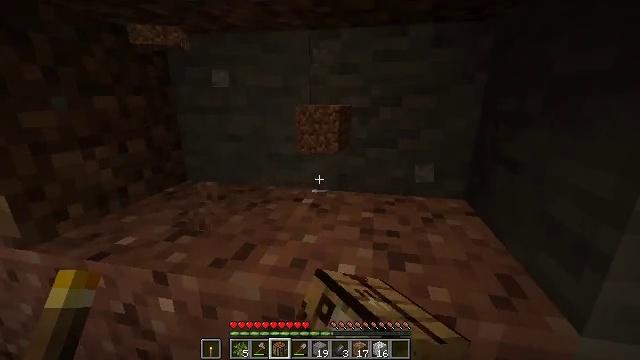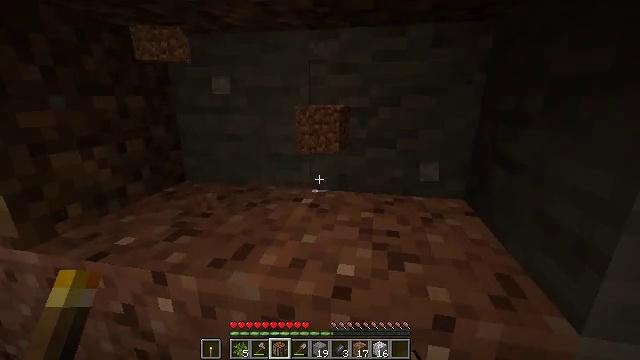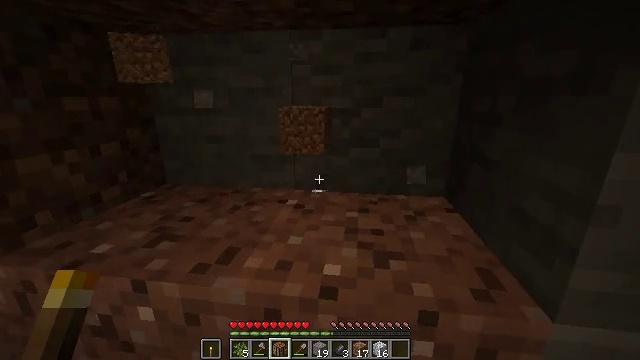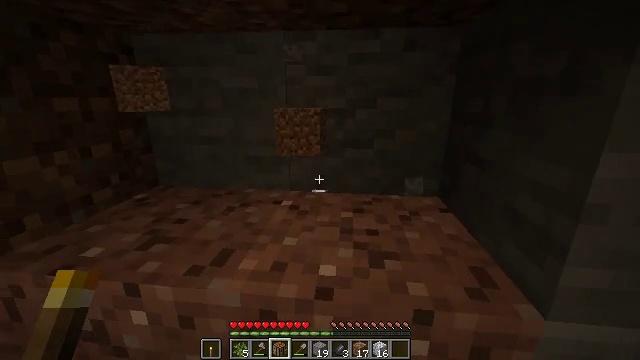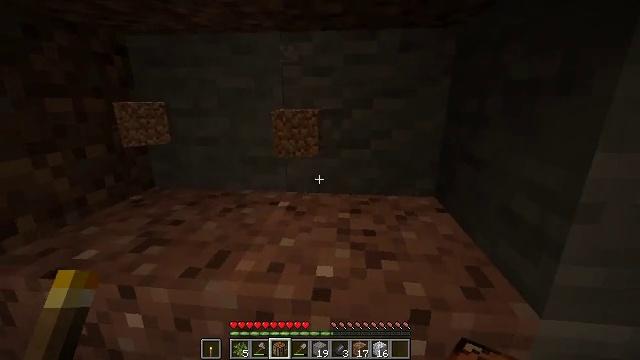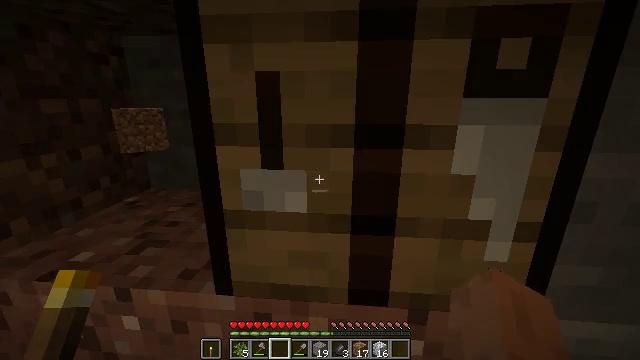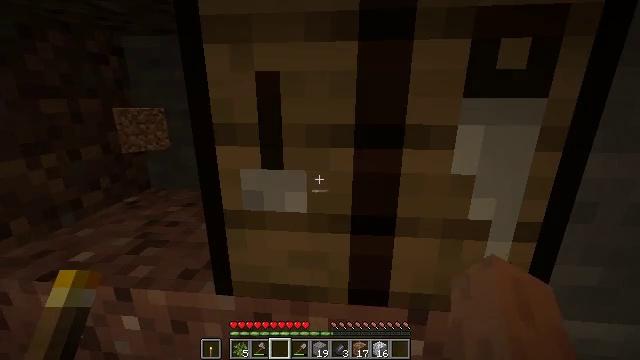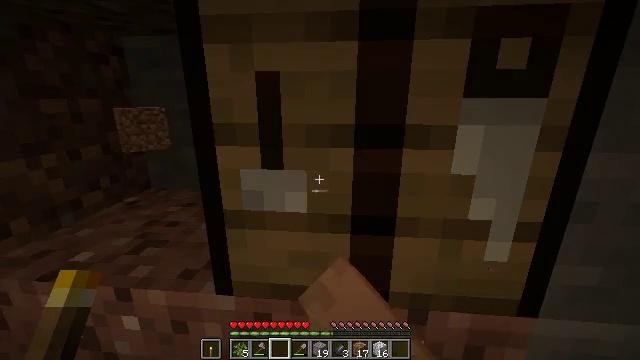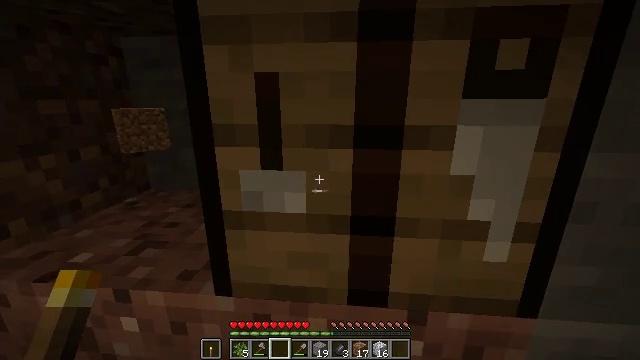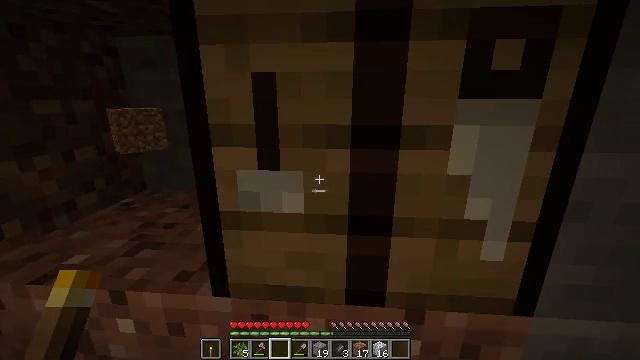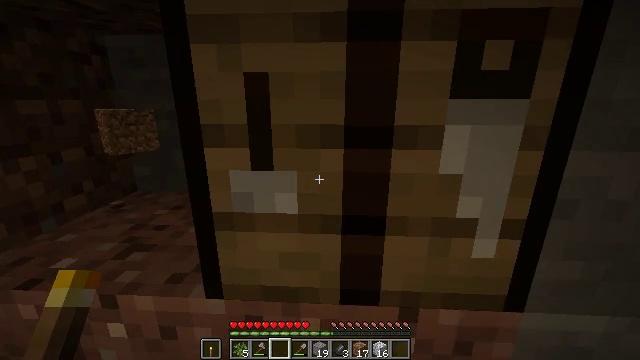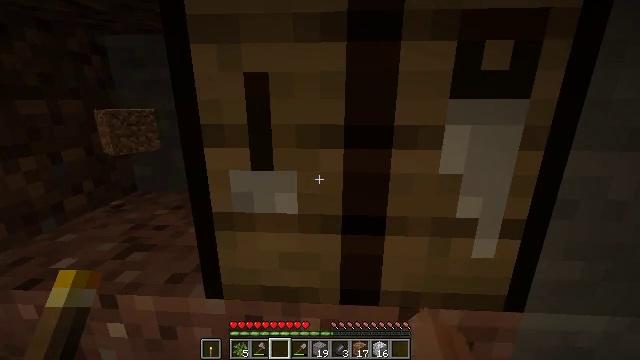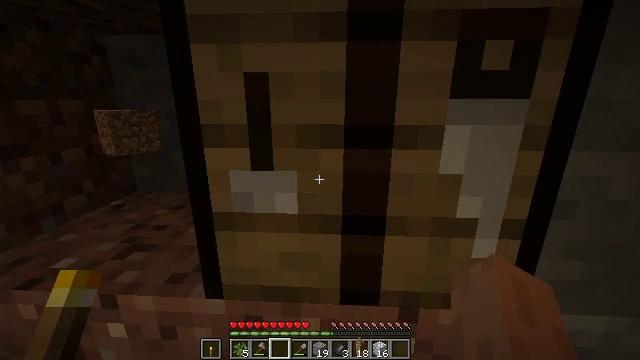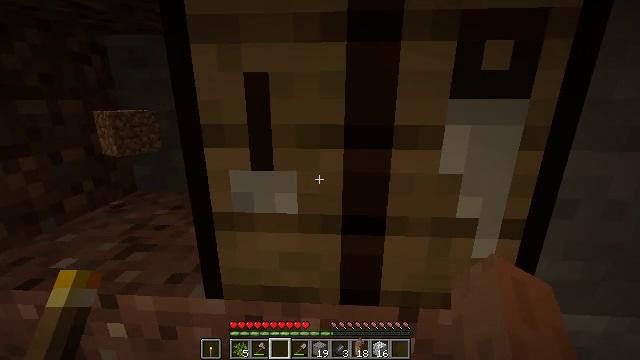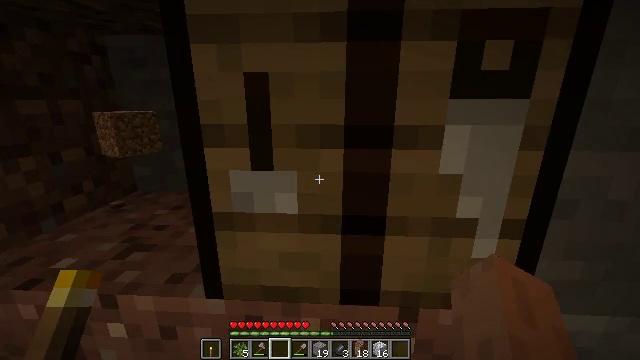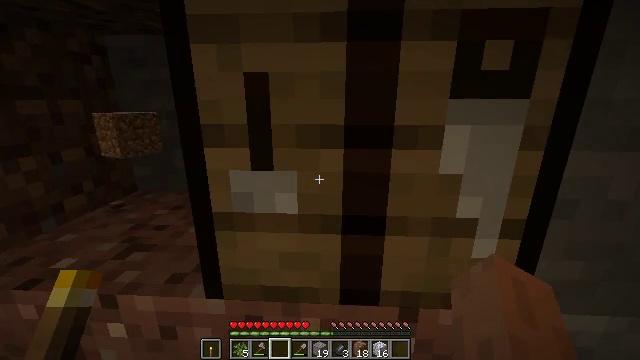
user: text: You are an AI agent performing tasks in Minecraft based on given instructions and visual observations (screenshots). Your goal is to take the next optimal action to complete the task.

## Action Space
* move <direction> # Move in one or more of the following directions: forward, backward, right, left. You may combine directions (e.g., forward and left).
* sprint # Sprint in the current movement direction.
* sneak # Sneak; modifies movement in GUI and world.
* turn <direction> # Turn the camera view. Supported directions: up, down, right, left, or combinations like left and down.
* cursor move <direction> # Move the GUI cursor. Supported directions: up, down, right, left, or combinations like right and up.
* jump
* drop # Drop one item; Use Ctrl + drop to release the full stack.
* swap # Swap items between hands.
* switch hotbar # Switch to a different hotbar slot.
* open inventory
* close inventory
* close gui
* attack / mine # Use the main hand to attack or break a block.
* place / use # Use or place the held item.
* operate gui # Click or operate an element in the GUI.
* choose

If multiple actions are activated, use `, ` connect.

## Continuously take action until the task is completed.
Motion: motion action
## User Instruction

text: Collect dirt by holding left button.
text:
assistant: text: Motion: no_op
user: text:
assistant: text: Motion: turn right
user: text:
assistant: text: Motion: turn right
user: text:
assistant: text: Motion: no_op
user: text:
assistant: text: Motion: use / place
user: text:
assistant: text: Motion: use / place
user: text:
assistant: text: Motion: use / place
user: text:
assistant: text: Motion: use / place
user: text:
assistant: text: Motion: no_op
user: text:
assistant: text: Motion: turn right
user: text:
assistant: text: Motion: no_op
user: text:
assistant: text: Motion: no_op
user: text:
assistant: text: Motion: no_op
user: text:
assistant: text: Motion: no_op
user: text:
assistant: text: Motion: no_op
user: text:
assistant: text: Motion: no_op
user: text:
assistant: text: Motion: no_op
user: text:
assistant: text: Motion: use / place
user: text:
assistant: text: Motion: use / place
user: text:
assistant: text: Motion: use / place
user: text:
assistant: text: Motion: no_op
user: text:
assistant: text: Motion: turn up
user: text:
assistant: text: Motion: no_op
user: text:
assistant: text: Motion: no_op
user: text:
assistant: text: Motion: no_op
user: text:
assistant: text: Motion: no_op
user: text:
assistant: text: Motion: no_op
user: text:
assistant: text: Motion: no_op
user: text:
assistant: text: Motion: no_op
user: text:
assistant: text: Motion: no_op